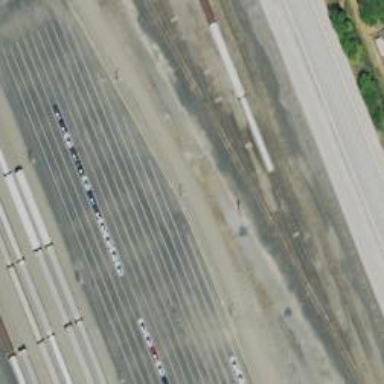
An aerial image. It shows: Rail spur service.